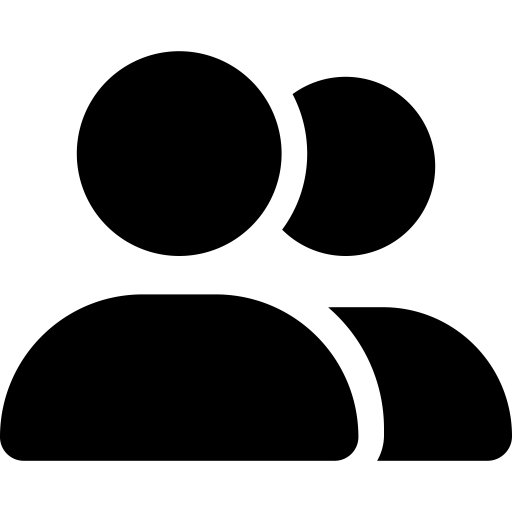
Tags: icon, FontAwesome, fa-icon, solid, user, group